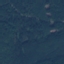
Land use / land cover: Forest